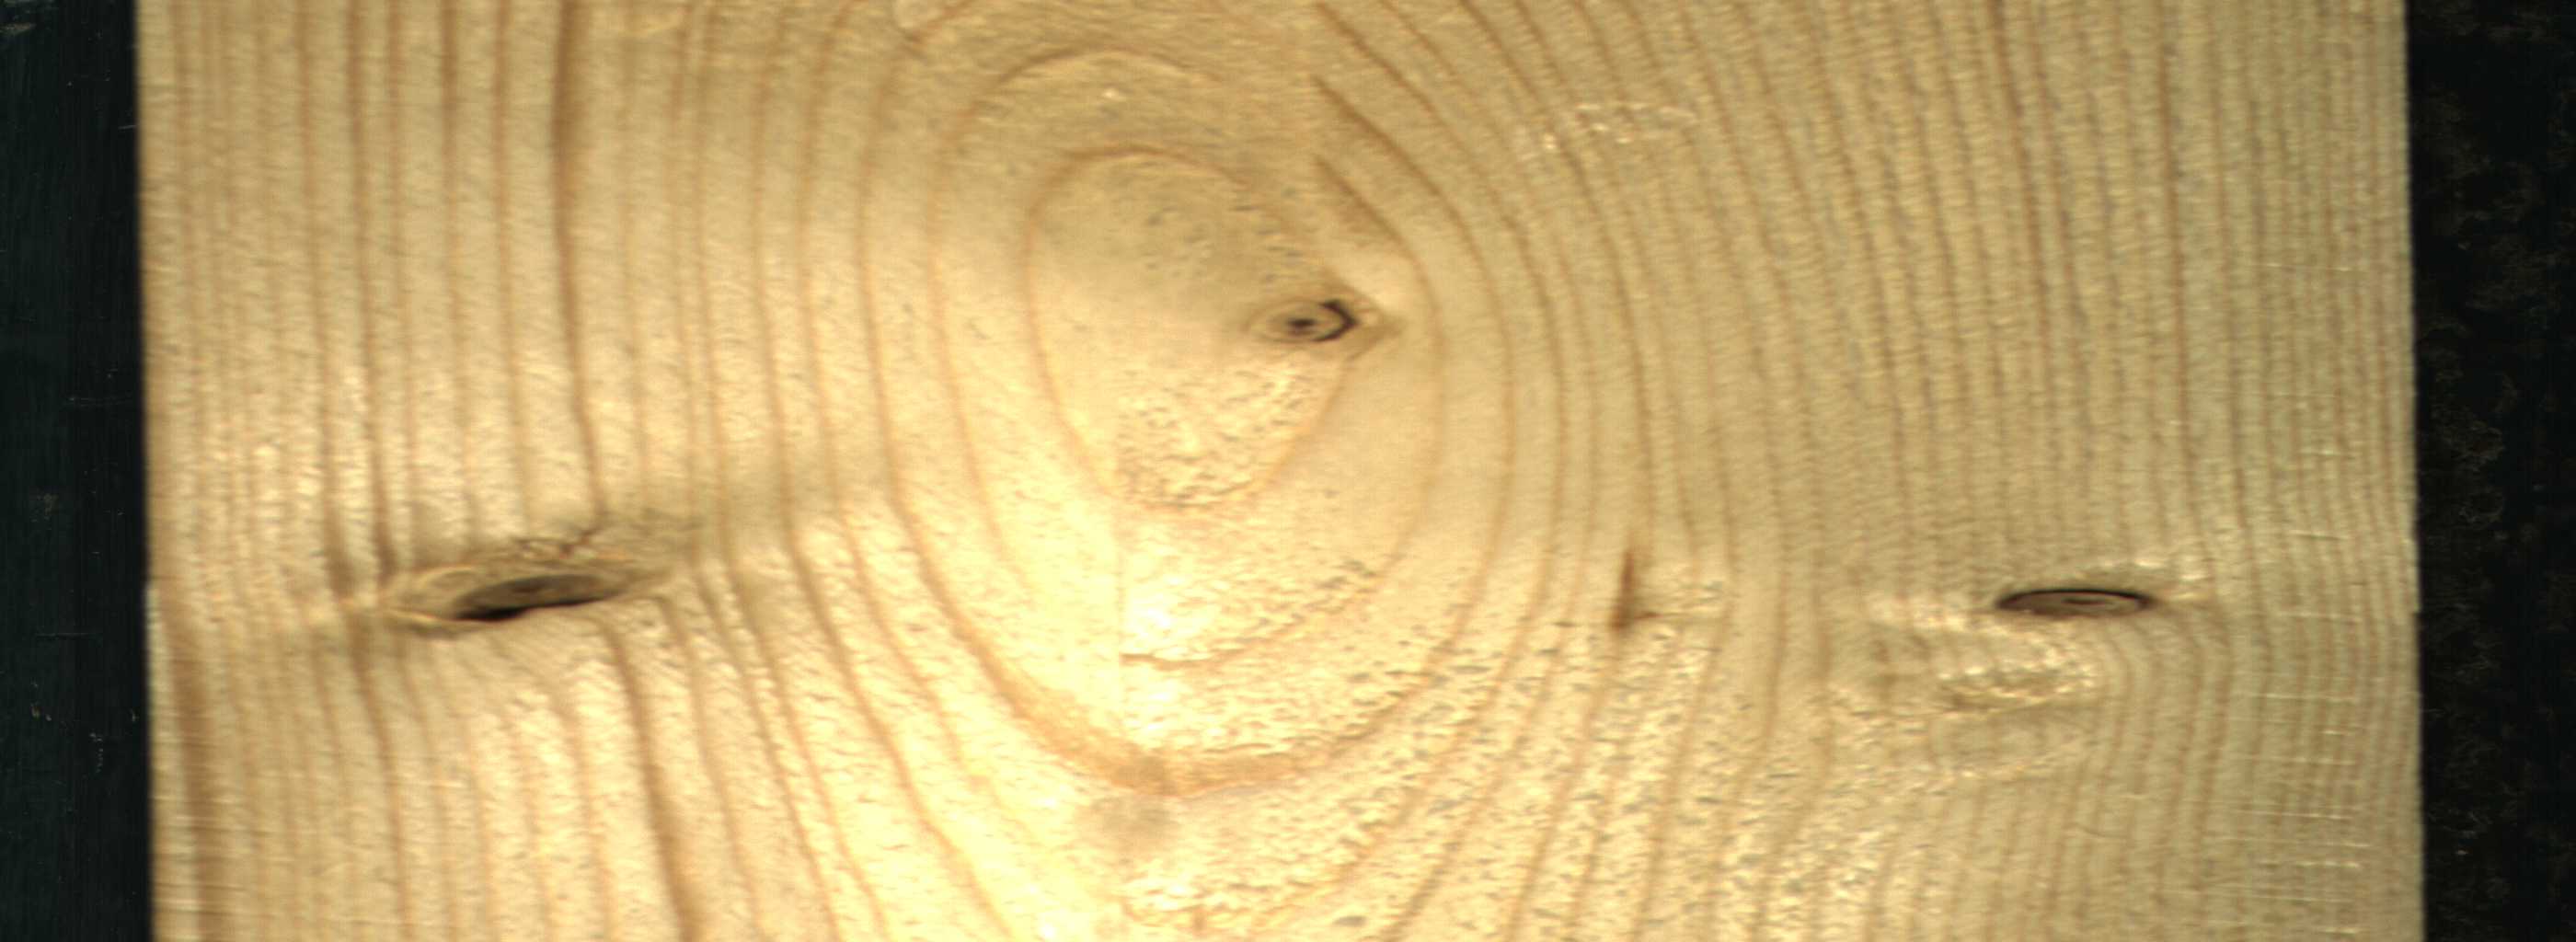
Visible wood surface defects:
resin
Dead_Knot
Dead_Knot
Live_Knot